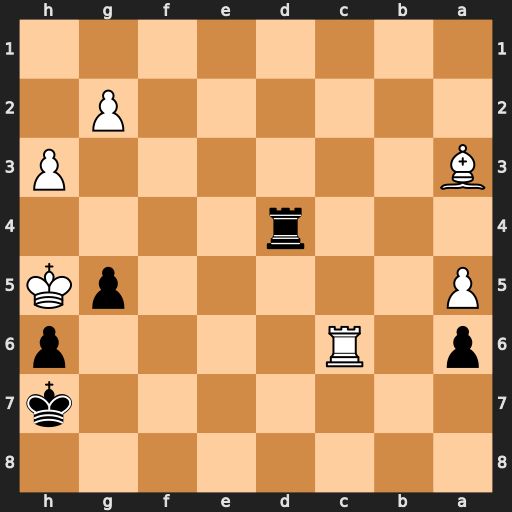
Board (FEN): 8/7k/p1R4p/P5pK/3r4/B6P/6P1/8
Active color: b
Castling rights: -
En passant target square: -
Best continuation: Rh4#